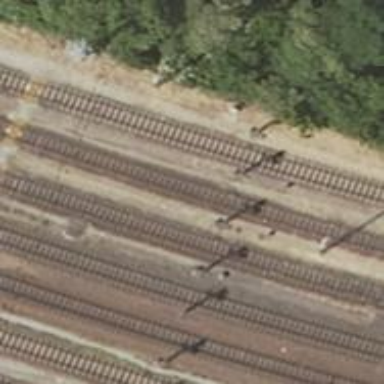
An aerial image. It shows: Railway signal.